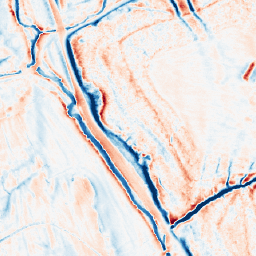
Category: classical
Decomposition family: gaussian_anisotropic
Decomposition parameters: sigma_x: 5
sigma_y: 2
Upsampling method: nearest
Upsampling parameters: scale: 2
Upsampling scale: 2